Aerial crown-view tile of a tropical tree (Barro Colorado Island, Panama), acquired 20241112:
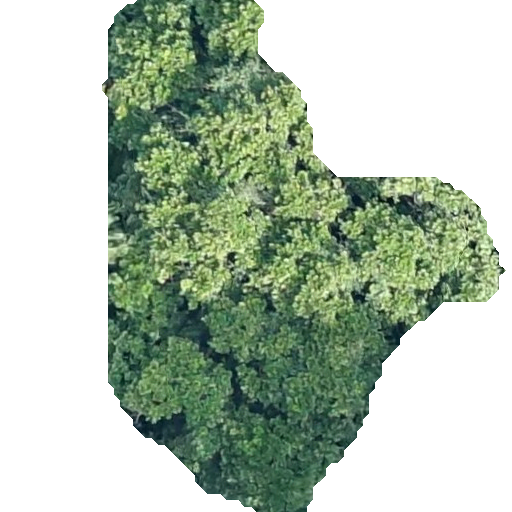
Species: Anacardium excelsum
GBIF accepted scientific name: Anacardium excelsum
Crown area: 195.636 m²